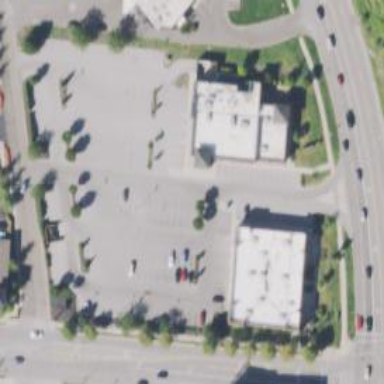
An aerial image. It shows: Retail area.